Interaction volume radius: 10 \u00c5
Interaction volume height: 30 \u00c5
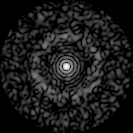
Disorder parameter: 0.8406